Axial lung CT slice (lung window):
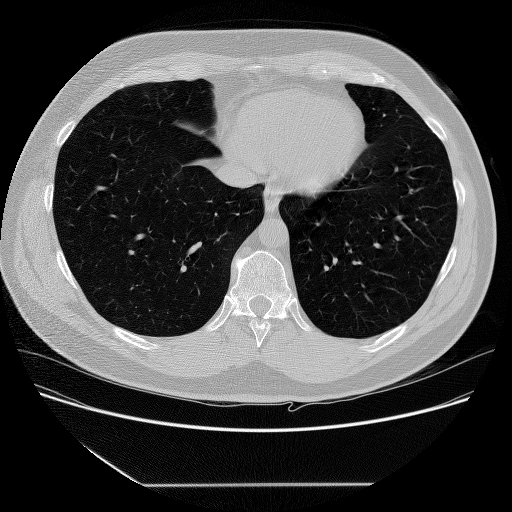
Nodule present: no